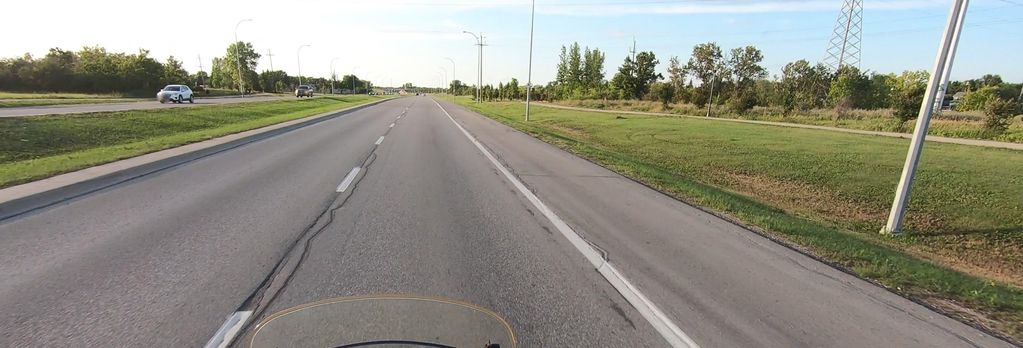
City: winnipeg